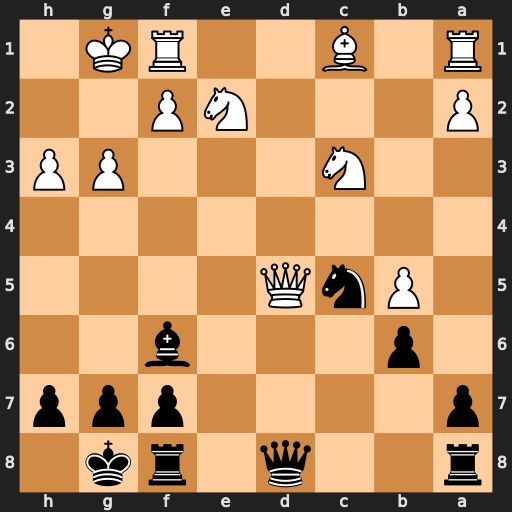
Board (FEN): r2q1rk1/p4ppp/1p3b2/1PnQ4/8/2N3PP/P3NP2/R1B2RK1
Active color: b
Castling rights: -
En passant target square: -
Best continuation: Qxd5 Nxd5 Bxa1